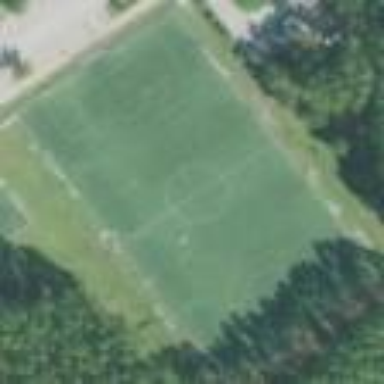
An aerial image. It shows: Artificial turf soccer pitch for leisure land.